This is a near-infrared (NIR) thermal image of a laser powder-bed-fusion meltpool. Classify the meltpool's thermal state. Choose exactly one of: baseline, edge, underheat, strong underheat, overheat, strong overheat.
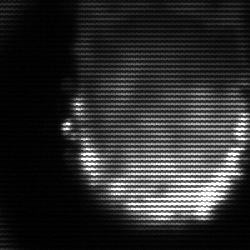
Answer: baseline